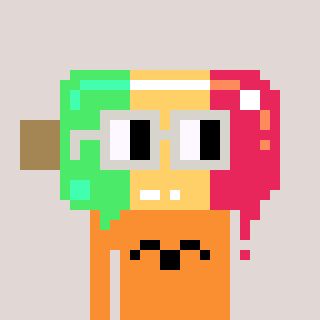
a pixel art character with square light gray glasses, a icepop-shaped head and a orange-colored body on a warm background